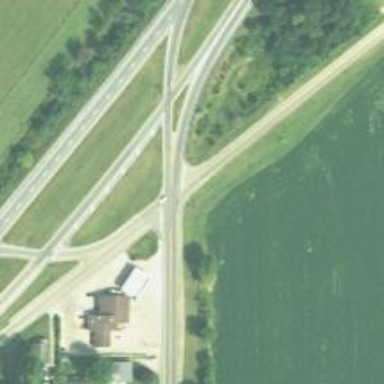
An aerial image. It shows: Trunk link highway.